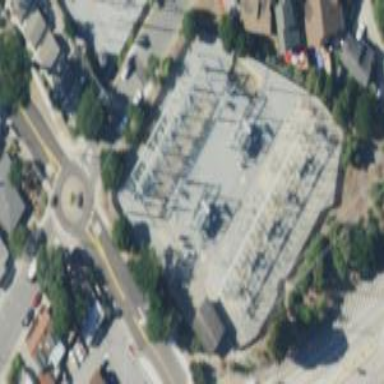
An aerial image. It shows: Substation surrounded by fence.